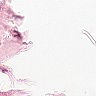
Metastatic tissue present: no